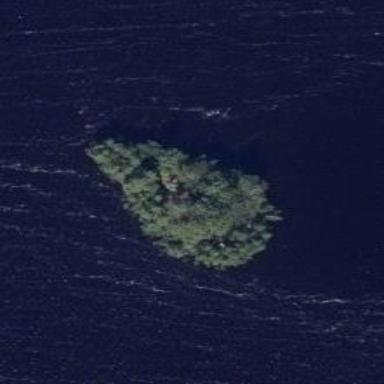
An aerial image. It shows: Islet covered with woodland.